Question: Android: guys i want to detect which button is clicked by the user.
The image below will help me to explain my problem.
I load google inside my WebView.

I dont have any idea on how to do this.
Please help me, im using java.
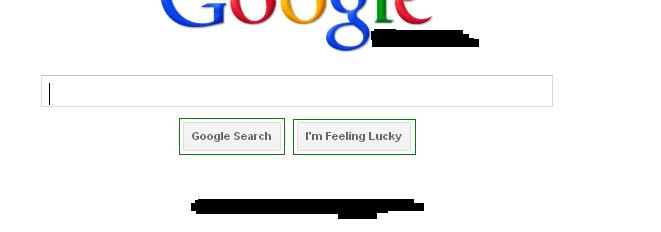
Answer: You need to use WebViewClient for this purpose. below is link for sample URL
<URL>